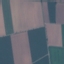
Land use / land cover class: AnnualCrop